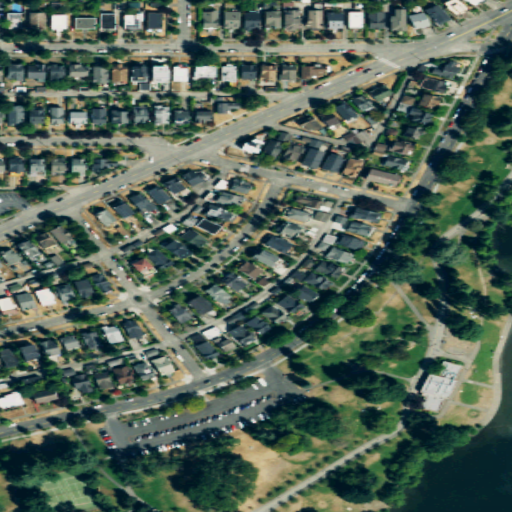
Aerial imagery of island in Washington named Duck Island containing medium intensity development, pasture, low intensity development, open water, shrub, high intensity development, grassland, open development, and evergreen forest